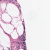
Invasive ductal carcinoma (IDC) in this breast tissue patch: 0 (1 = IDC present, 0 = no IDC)